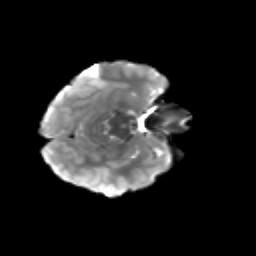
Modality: T2w
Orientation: axial
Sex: female
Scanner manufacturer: siemens
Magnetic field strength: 3 T
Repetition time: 5 s
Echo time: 0.071 s